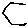
Label: hexagon